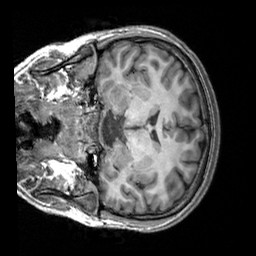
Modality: T1w
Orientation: coronal
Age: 21
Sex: male
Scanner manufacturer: siemens
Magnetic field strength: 3 T
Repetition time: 2.3 s
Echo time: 0.00303 s